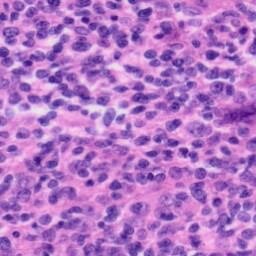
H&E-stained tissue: Tonsil